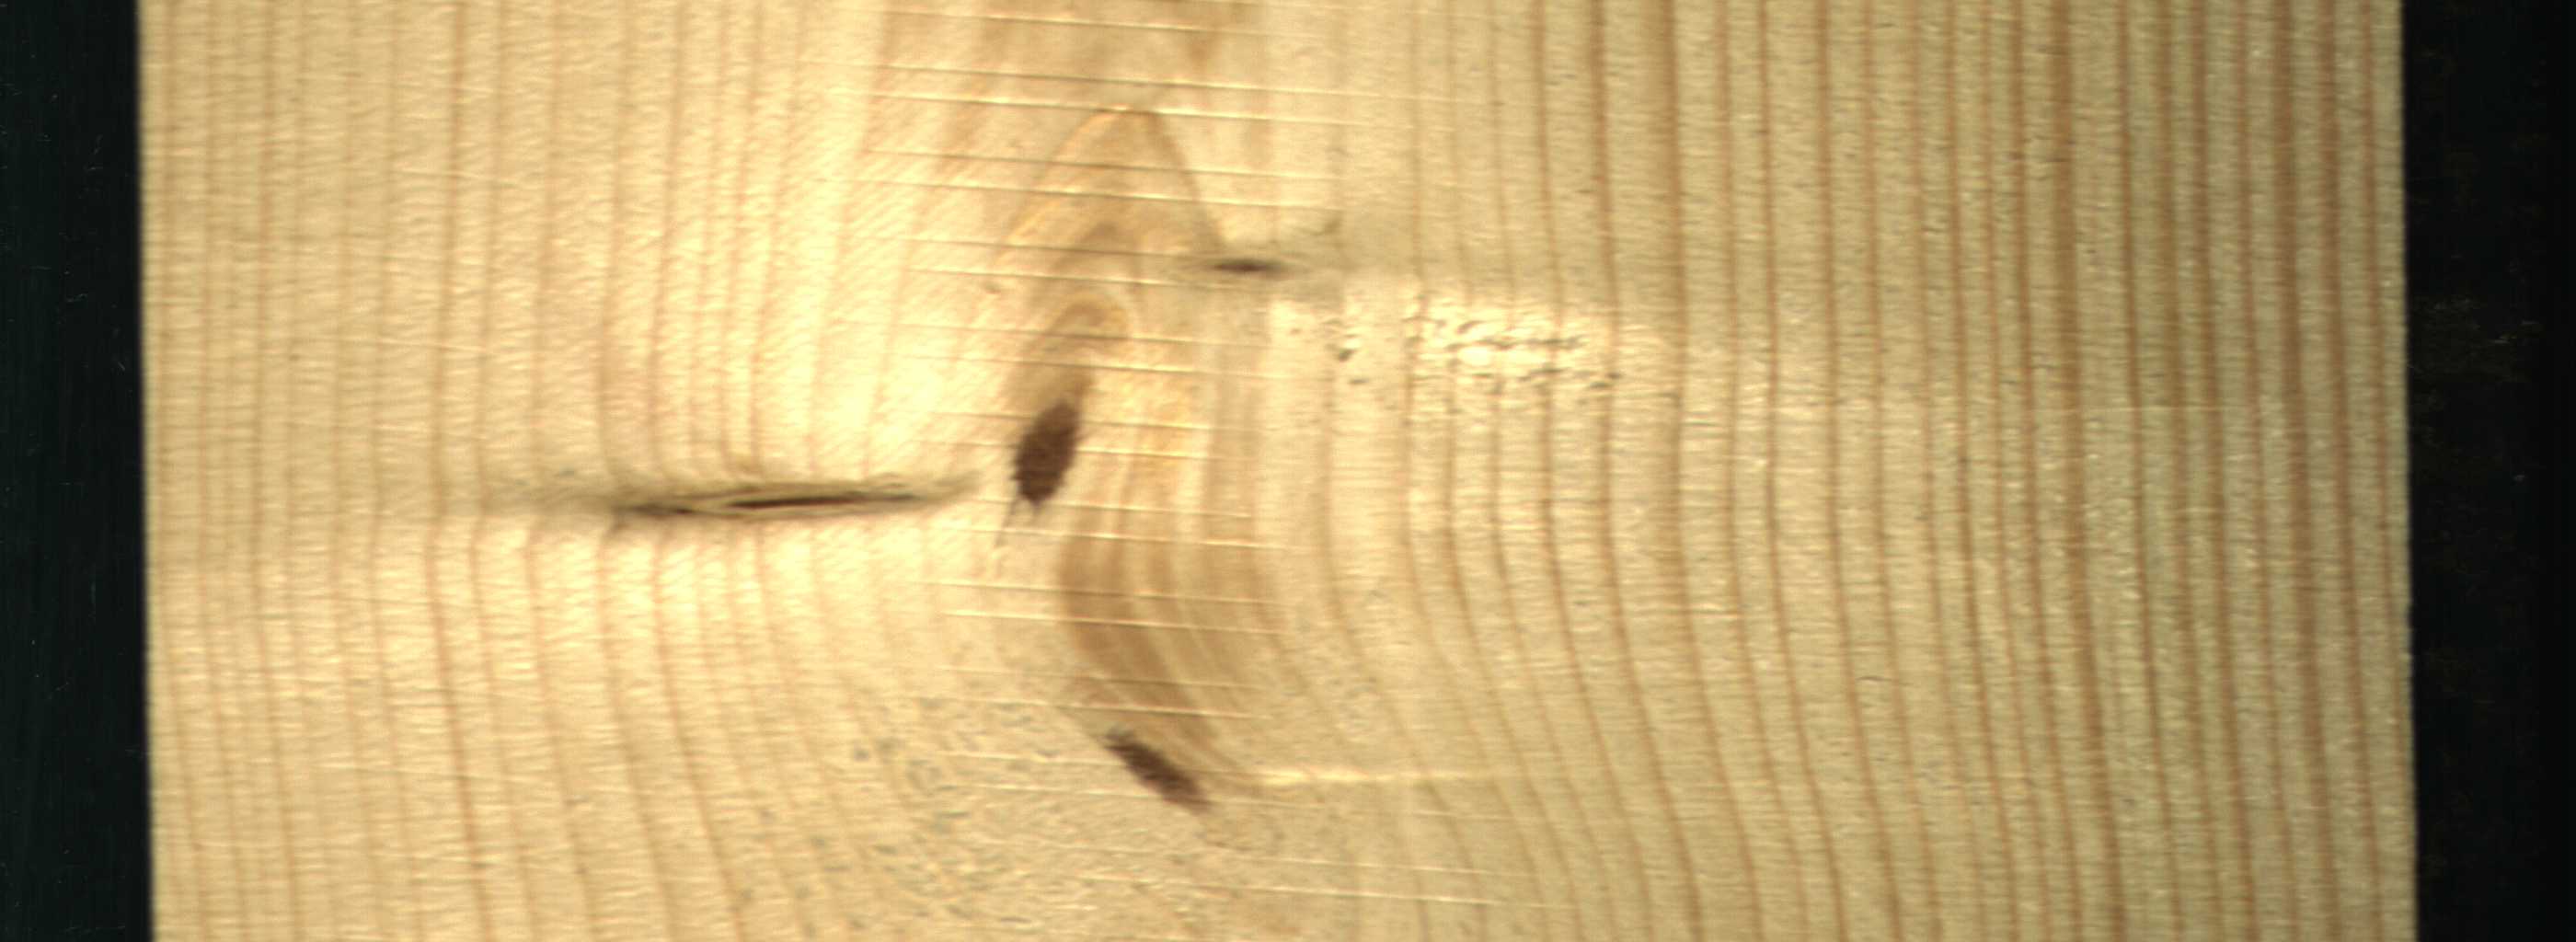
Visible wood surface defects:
Marrow
Marrow
Live_Knot
Live_Knot